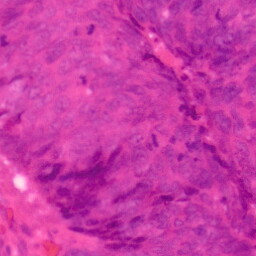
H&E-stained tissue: Colon